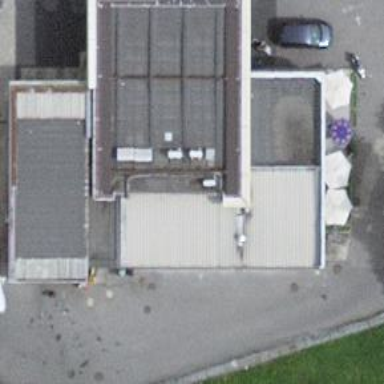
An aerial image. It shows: Convenience shop.